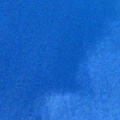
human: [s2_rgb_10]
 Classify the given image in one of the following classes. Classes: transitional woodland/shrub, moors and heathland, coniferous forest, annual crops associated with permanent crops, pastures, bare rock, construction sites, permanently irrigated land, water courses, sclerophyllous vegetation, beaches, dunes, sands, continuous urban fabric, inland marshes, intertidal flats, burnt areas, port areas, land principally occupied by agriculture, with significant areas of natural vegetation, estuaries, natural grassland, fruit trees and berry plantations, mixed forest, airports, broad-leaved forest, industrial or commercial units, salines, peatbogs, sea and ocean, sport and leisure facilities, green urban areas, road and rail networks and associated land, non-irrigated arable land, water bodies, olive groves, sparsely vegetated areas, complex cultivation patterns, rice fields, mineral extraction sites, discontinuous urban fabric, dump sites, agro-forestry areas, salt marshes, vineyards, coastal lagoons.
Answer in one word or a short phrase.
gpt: sea and ocean